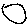
Label: circle